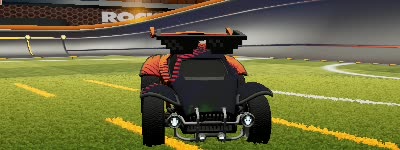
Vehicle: octane